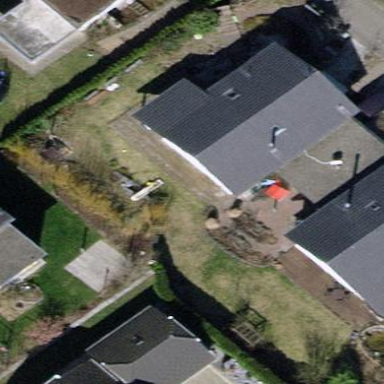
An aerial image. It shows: Detached building with gabled roof made of slate-gray roof tiles.